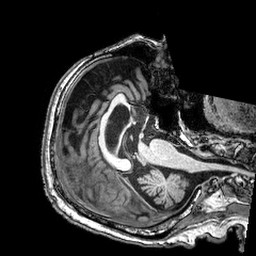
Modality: T1w
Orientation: axial
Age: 78
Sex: male
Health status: healthy
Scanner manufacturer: philips
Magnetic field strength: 3 T